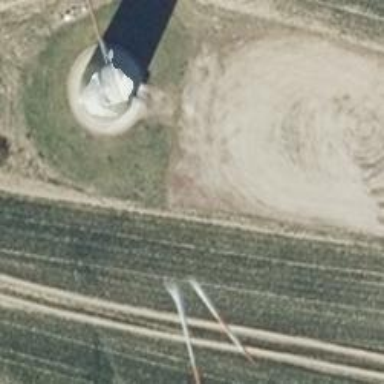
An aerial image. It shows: Wind turbine generator that utilizes wind as its source for generating electricity. It is of the horizontal axis type.